Field crop: tomato
Growth stage: 1
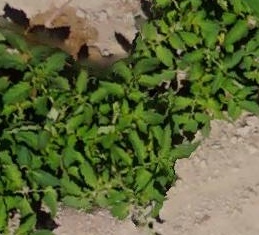
Species: tomato